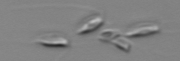
Label: Dinobryon